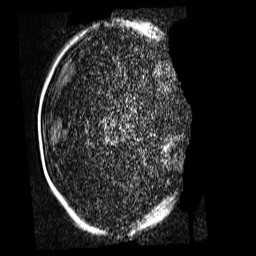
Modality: MP2RAGE
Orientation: axial
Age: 9
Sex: male
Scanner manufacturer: siemens
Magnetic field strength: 3 T
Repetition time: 4 s
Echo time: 0.00299 s